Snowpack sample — Buffalo Mountain, Silverthorne, Colorado, USA (2/22/26, 2:02 PM MST)
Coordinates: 39.622, -106.113
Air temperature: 33 °F
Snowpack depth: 63 cm
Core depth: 20 cm
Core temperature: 24.8 °F
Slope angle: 11°, slope face: 116°
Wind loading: low
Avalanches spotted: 0
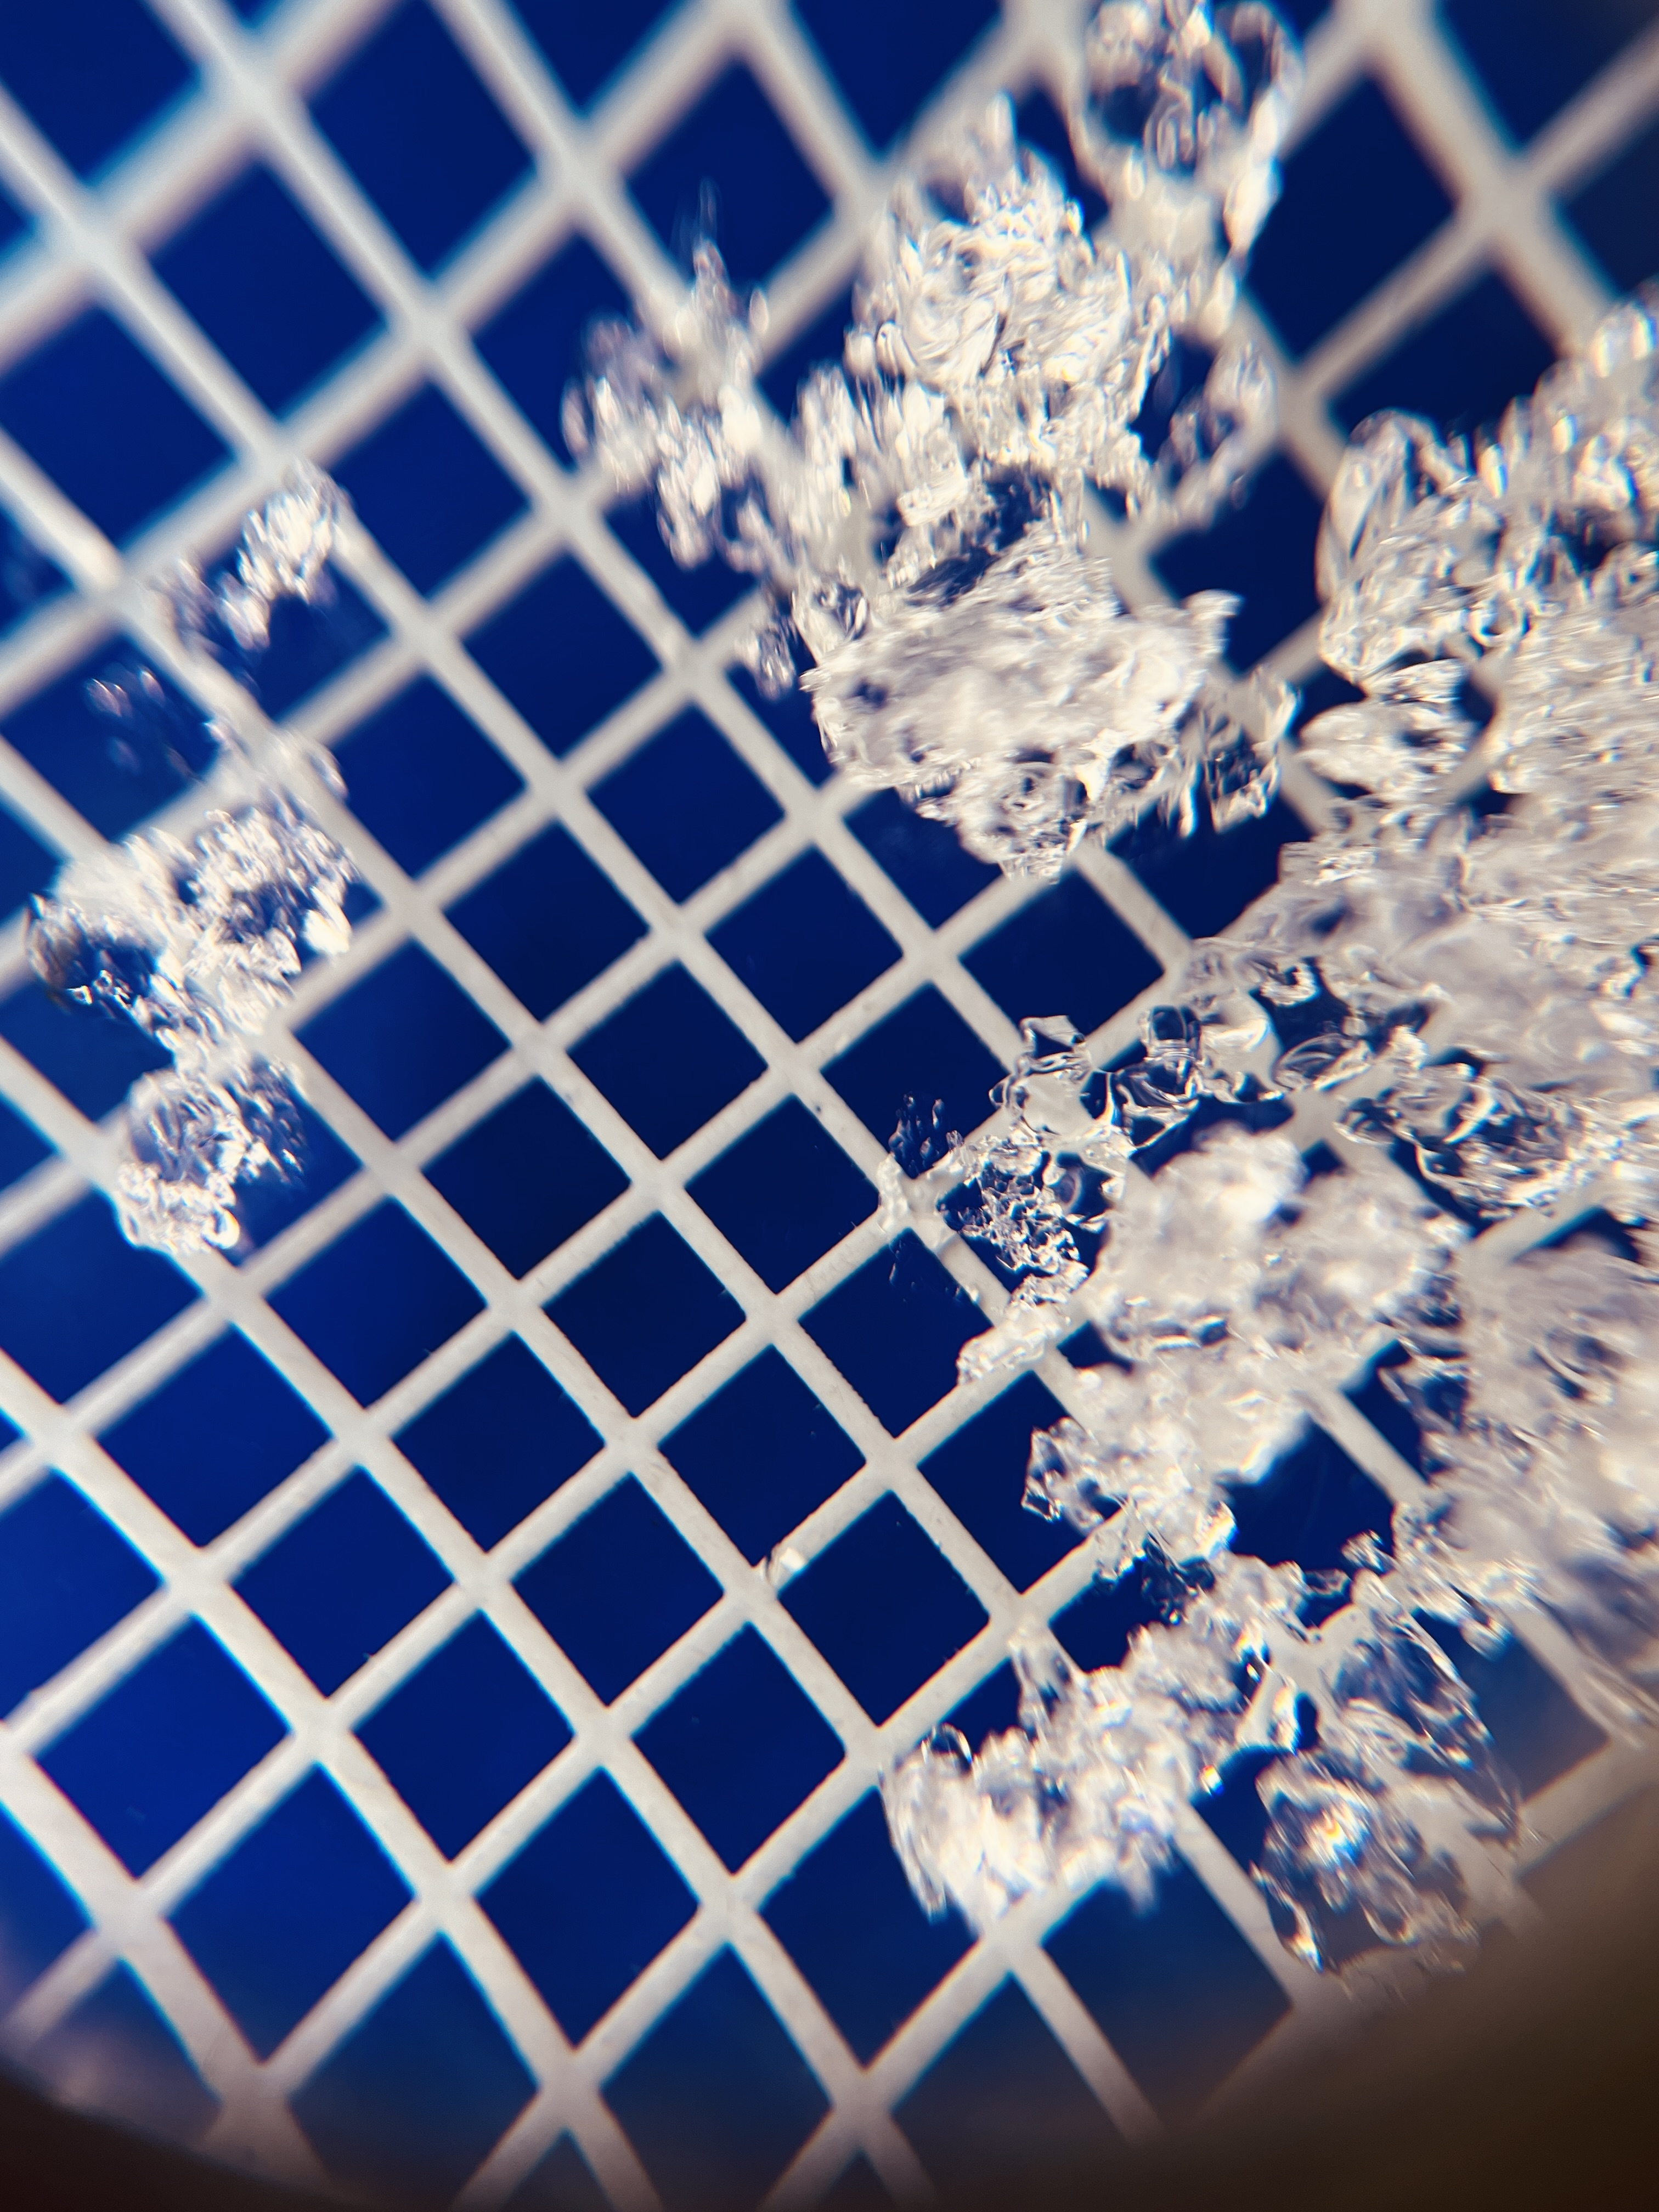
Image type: magnified_profile
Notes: In a firebreak similar to site 1, minimal wind loading with no spotted avalanches (not many faces in view though)